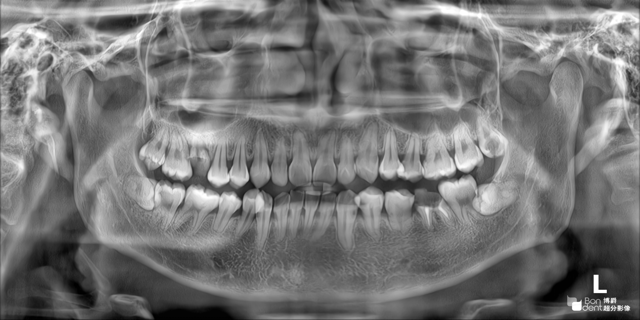
adult